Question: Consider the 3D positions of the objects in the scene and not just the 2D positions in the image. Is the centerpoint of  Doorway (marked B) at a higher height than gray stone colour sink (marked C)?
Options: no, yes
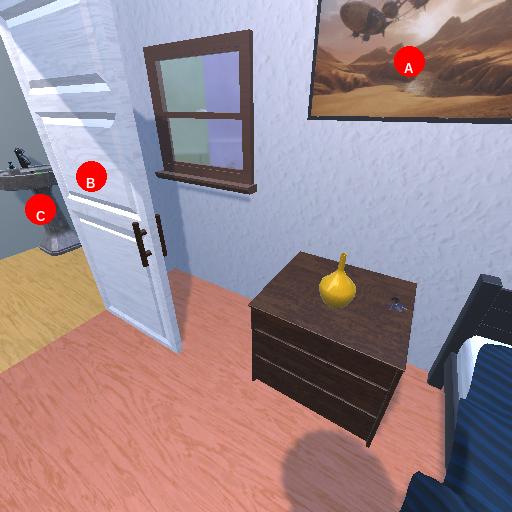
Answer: no